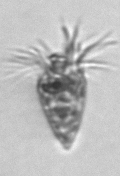
Label: Strombidium_tintinnodes